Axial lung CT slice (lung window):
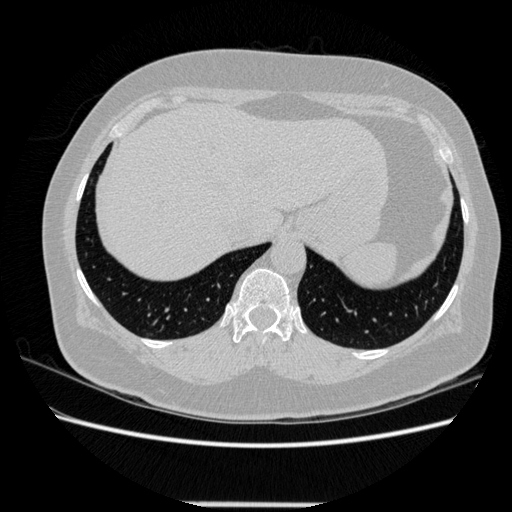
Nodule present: no